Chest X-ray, AP view. Patient: 38 years old, sex F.
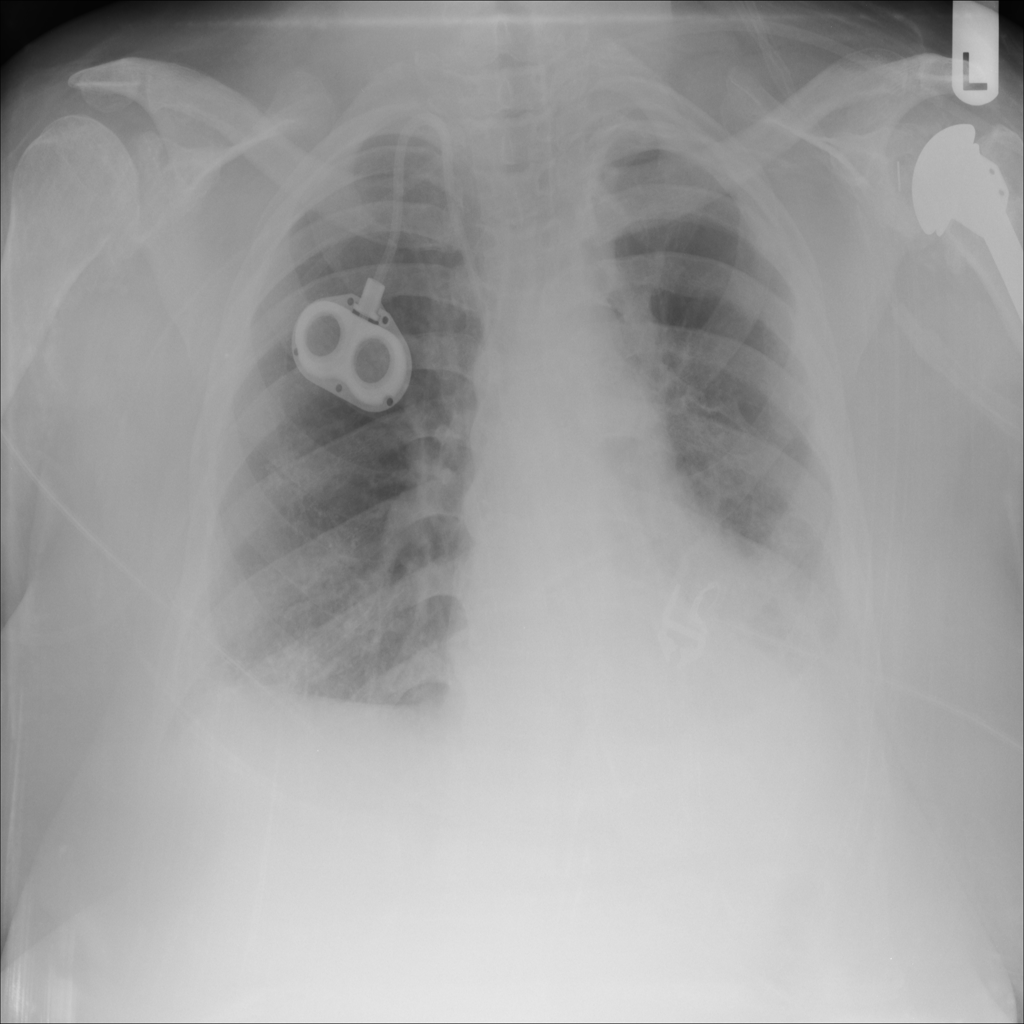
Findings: Effusion